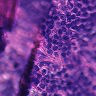
Metastatic tissue present: no